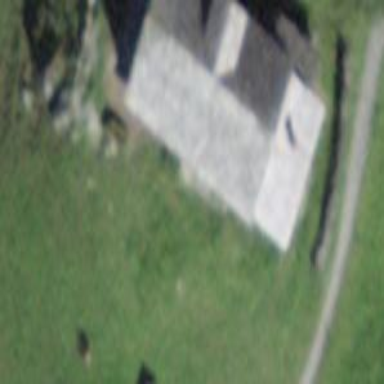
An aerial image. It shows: Barn.